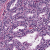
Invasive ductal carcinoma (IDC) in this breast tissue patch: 0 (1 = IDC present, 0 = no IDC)